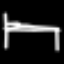
Label: bed